Question: I am trying to get () & () using a function which fires after login through facebook. I am using
'''
//Getting logged in user data//
function users(callback) { FB.api('/me?fields=name,first_name,username,birthday,hometown,albums,photos,location,picture.height(100).width(100),cover', function(response) {
callback(response);
});
}
//Getting logged in user friends data//
function pic(album_id, callback) {
FB.api("/" + album_id + "/photos", function(response) {
callback(response);
});
}
'''
By using this i am able to access all public data of logged in user, but to access data with (such as is set to be visible to ).

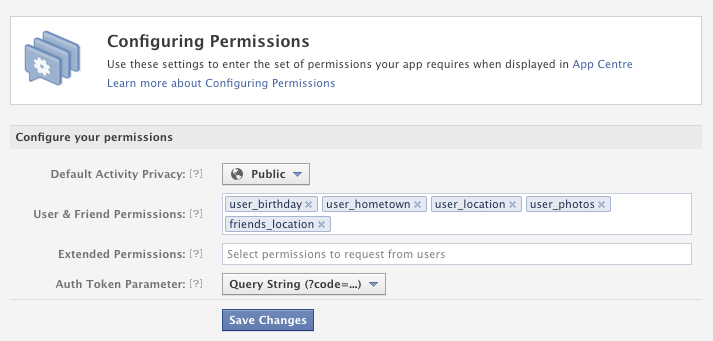
Answer: You can access fields such as hometown,location etc. for an user using the following code, which asks for an authorization when you login to your app using facebook.
'''
FB.login(function(response) {
}, {
scope: 'user_location,user_hometown,user_photos,friends_location'
});
'''